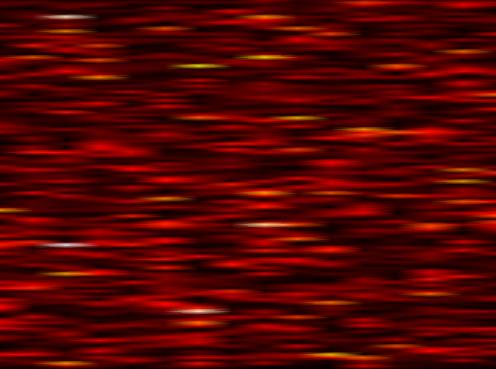
Label: FBMC